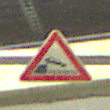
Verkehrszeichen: Ufer
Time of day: NotSpecified
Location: Indoor (Special)
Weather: NotSpecified
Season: NotSpecified
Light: Artificial